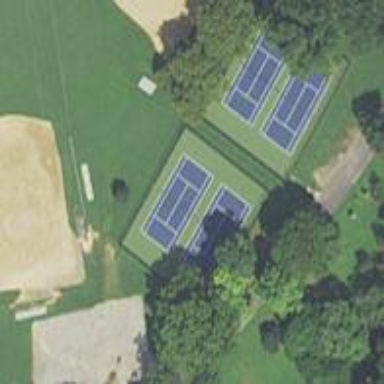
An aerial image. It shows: Tennis court on the leisure land pitch.